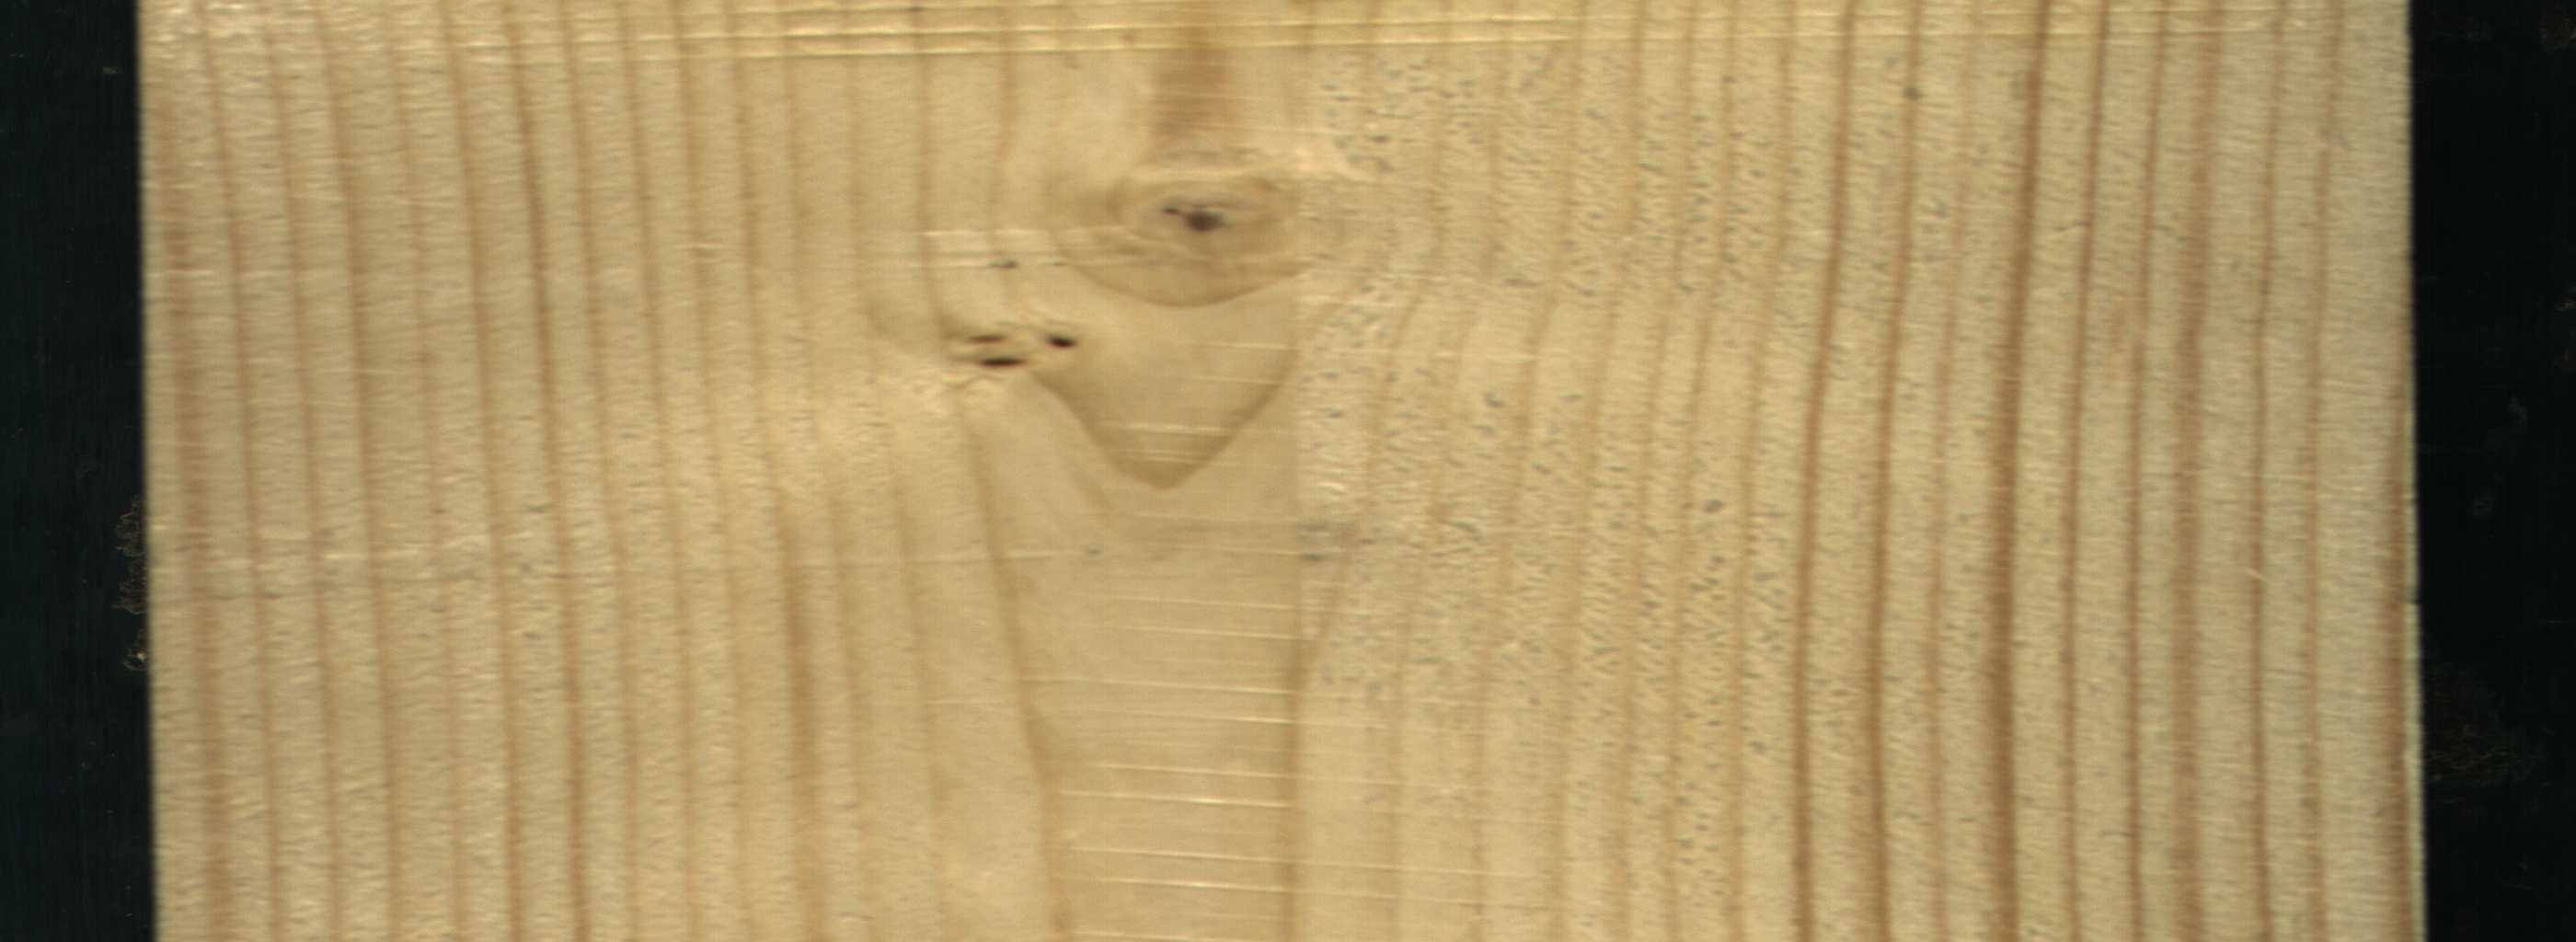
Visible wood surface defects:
Live_Knot
Live_Knot